Question: I am trying to draw Line chart with Google Chart API on iPad like the one shown below :

I am able to draw a simple chart with following URL :
'''
http://chart.apis.google.com/chart?chxl=0:%7CJan%7CFeb%7CMar%7CJun%7CJul%7CAug%7C1:%7C10%7C20%7C30%7C40%7C50&chxt=x,y&chs=600x400&cht=lc&chd=t:22,3,89,54,65,45&chg=25,50&chls=0.75,-1,-1%7C2,4,1&chm=o,FF9900,1,-2,8%7Cb,3399CC44,0,1,0
'''
Now I need to show marker like the one shown in the figure below where X and Y intersects.
How can I implement the same thing?
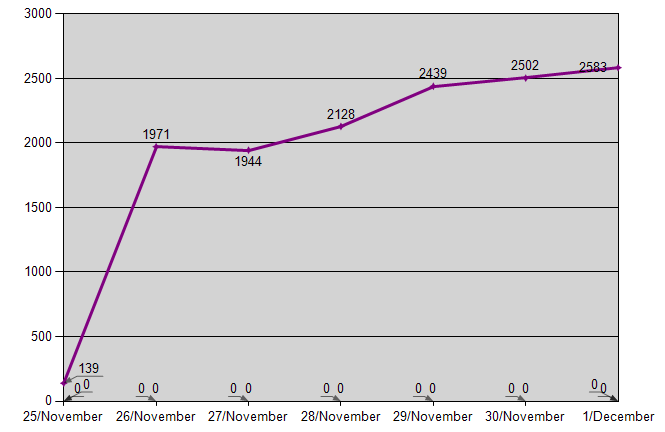
Answer: Finally I am able to do the same. Posting the link for reference.
For symbolic notation :
'''
http://chart.apis.google.com/chart?chxl=0:%7CJan%7CFeb%7CMar%7CJun%7CJul%7CAug%7C1:%7C100%7C50%7C0&chf=bg,s,CCFFCC&cht=lc&chs=600x400&chxt=x,y&chxl=0:%7CTimeJan%7CFeb%7CMarch%7CApril%7CMay%7CJune%7CJuly%7C1:%7C0%7C10%7C20%7C30%7C40%7C50%7C60%7C70%7C80%7C90%7C100%7CScore&chd=t:20,50,70,90,45,50,80&chg=18,20&chdl=Score&chm=o,000000,0,-1,10.0
'''
For Numeric Value refer the below one :
'''
http://chart.apis.google.com/chart?chxl=0:%7CJan%7CFeb%7CMar%7CJun%7CJul%7CAug%7C1:%7C100%7C50%7C0&chf=bg,s,CCFFCC&cht=lc&chs=600x400&chxt=x,y&chxl=0:%7CTimeJan%7CFeb%7CMarch%7CApril%7CMay%7CJune%7CJuly%7C1:%7C0%7C10%7C20%7C30%7C40%7C50%7C60%7C70%7C80%7C90%7C100%7CScore&chd=t:20,50,70,90,45,50,80&chg=18,20&chdl=Score&chm=N,000000,0,-1,10.0
'''